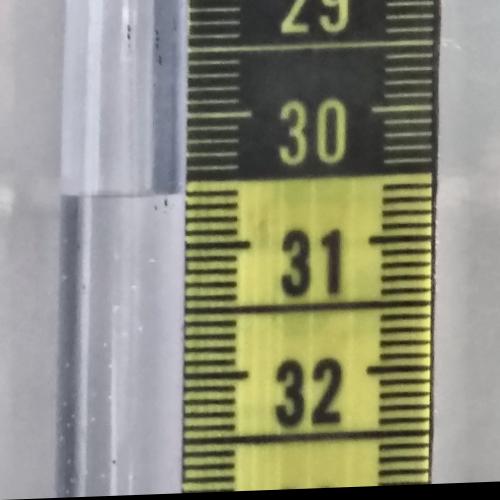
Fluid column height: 30.6 cm